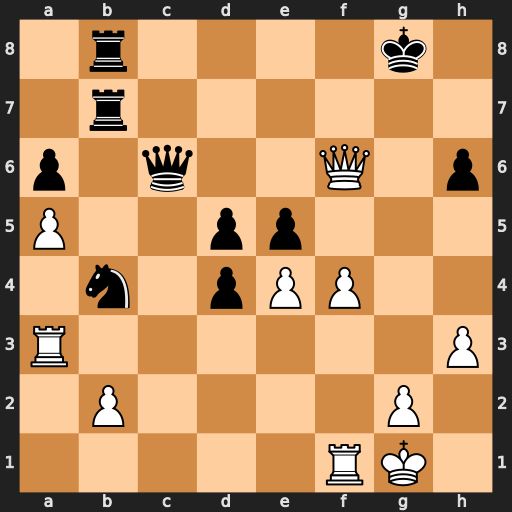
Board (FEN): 1r4k1/1r6/p1q2Q1p/P2pp3/1n1pPP2/R6P/1P4P1/5RK1
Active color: w
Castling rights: -
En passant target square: -
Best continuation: Rg3+ Kh7 Qf5+